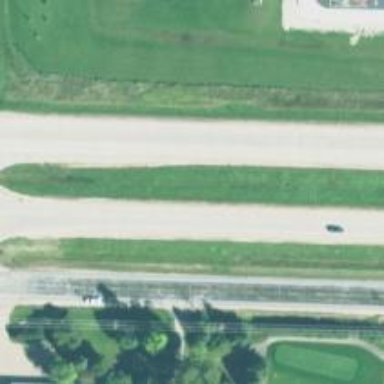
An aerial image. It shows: Asphalt road classified as primary highway with expressway characteristics.